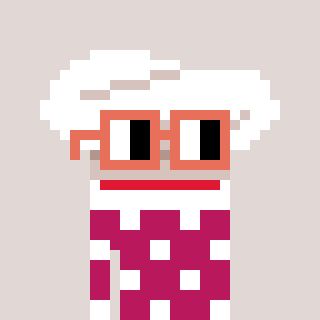
a pixel art character with square orange glasses, a chef hat-shaped head and a darkpink-colored body on a warm background